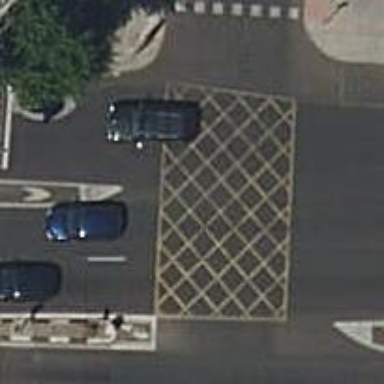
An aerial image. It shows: Road with traffic signals.